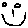
Label: smiley face